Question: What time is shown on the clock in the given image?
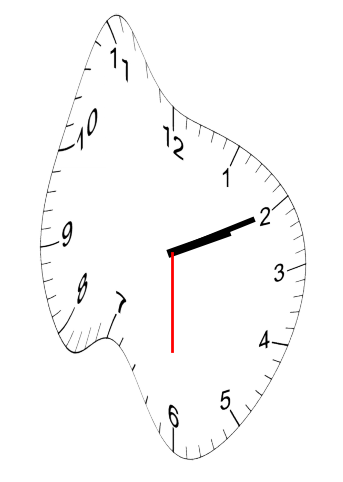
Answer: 02:10:30